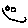
Label: smiley face